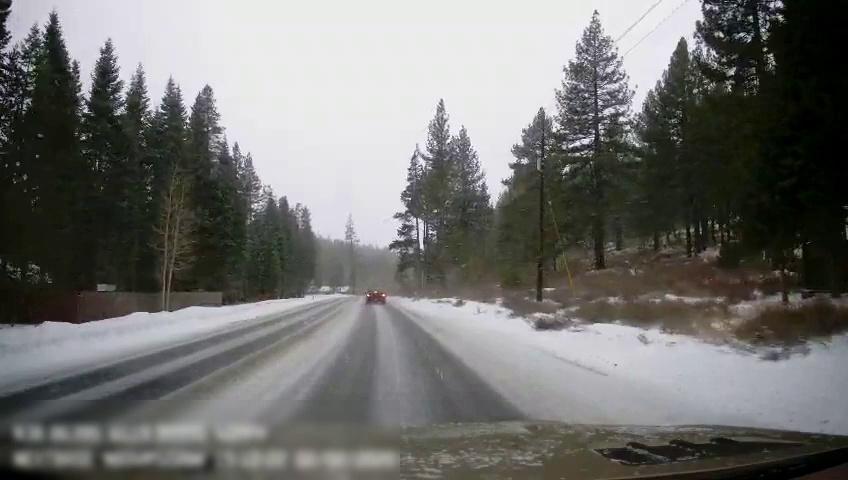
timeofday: Day
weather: Snowy
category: Drivable Space
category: Vehicles | Car